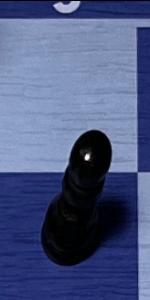
Label: Pawn_Black